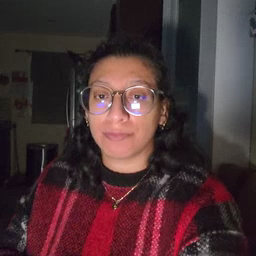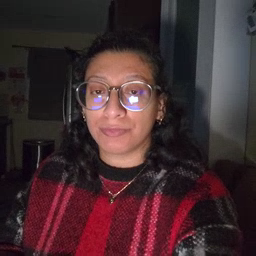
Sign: sleep